Interaction volume radius: 10 \u00c5
Interaction volume height: 35 \u00c5
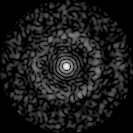
Disorder parameter: 0.8257